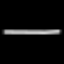
Label: line